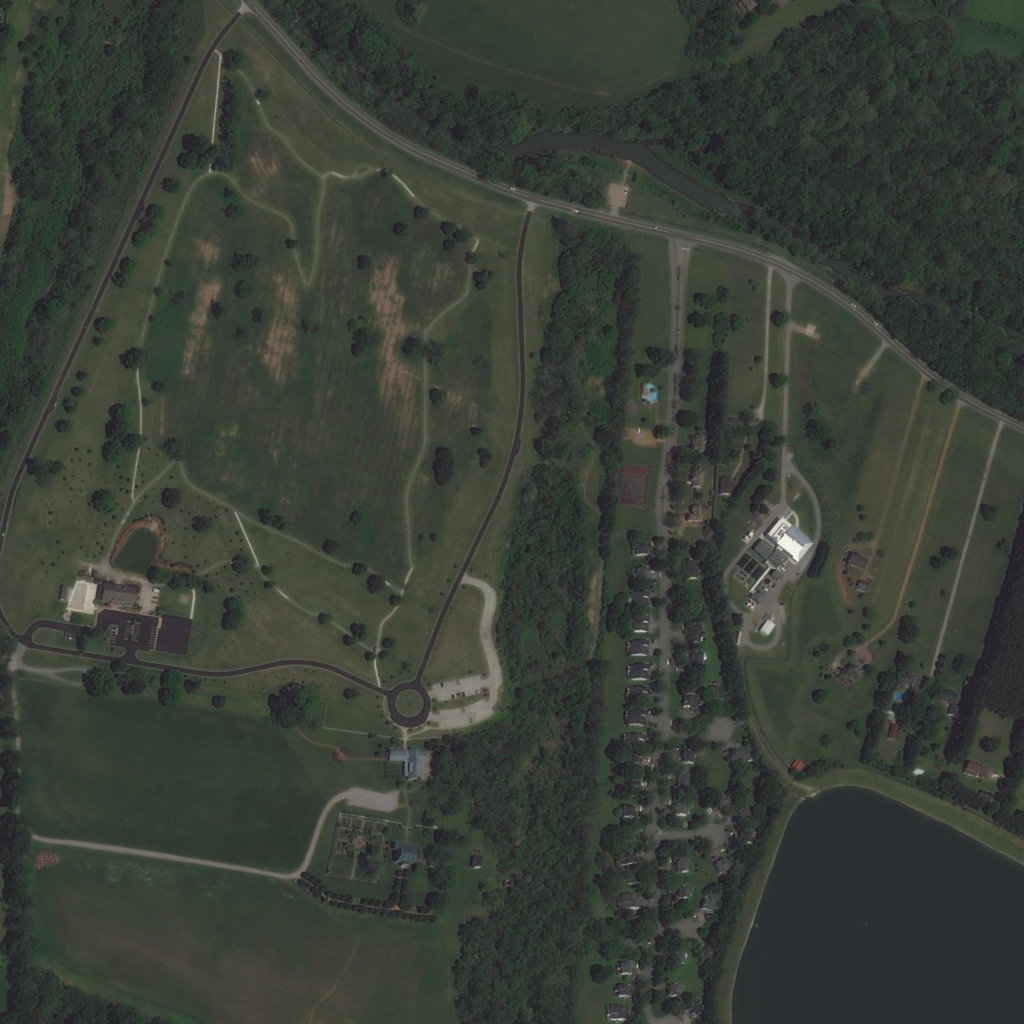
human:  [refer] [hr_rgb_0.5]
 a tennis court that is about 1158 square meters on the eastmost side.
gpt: <box>[[59, 45, 63, 49, 0]]</box>